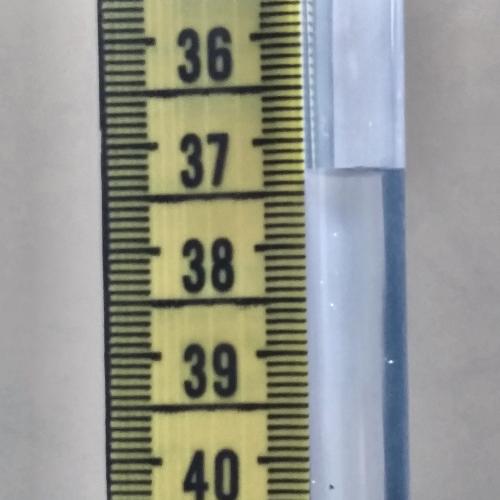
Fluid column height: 37.3 cm